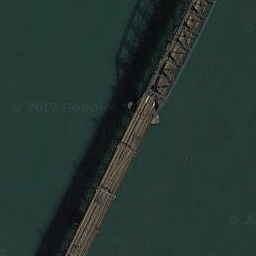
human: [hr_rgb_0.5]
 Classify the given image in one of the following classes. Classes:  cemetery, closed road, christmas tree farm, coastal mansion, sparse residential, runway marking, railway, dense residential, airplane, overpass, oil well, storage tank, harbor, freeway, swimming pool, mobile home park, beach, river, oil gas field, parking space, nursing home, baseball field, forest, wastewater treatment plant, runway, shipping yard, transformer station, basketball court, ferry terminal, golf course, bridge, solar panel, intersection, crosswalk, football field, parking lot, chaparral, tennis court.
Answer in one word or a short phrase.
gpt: bridge